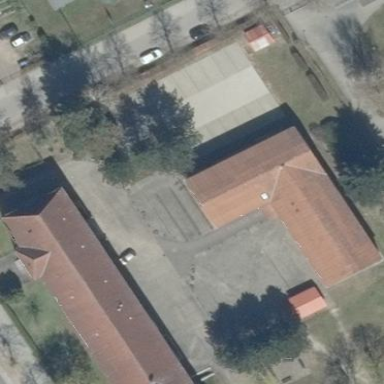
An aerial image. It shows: School building.